Field crop: tomato
Growth stage: 2
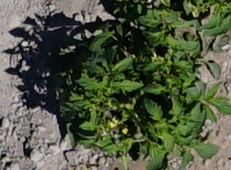
Species: tomato